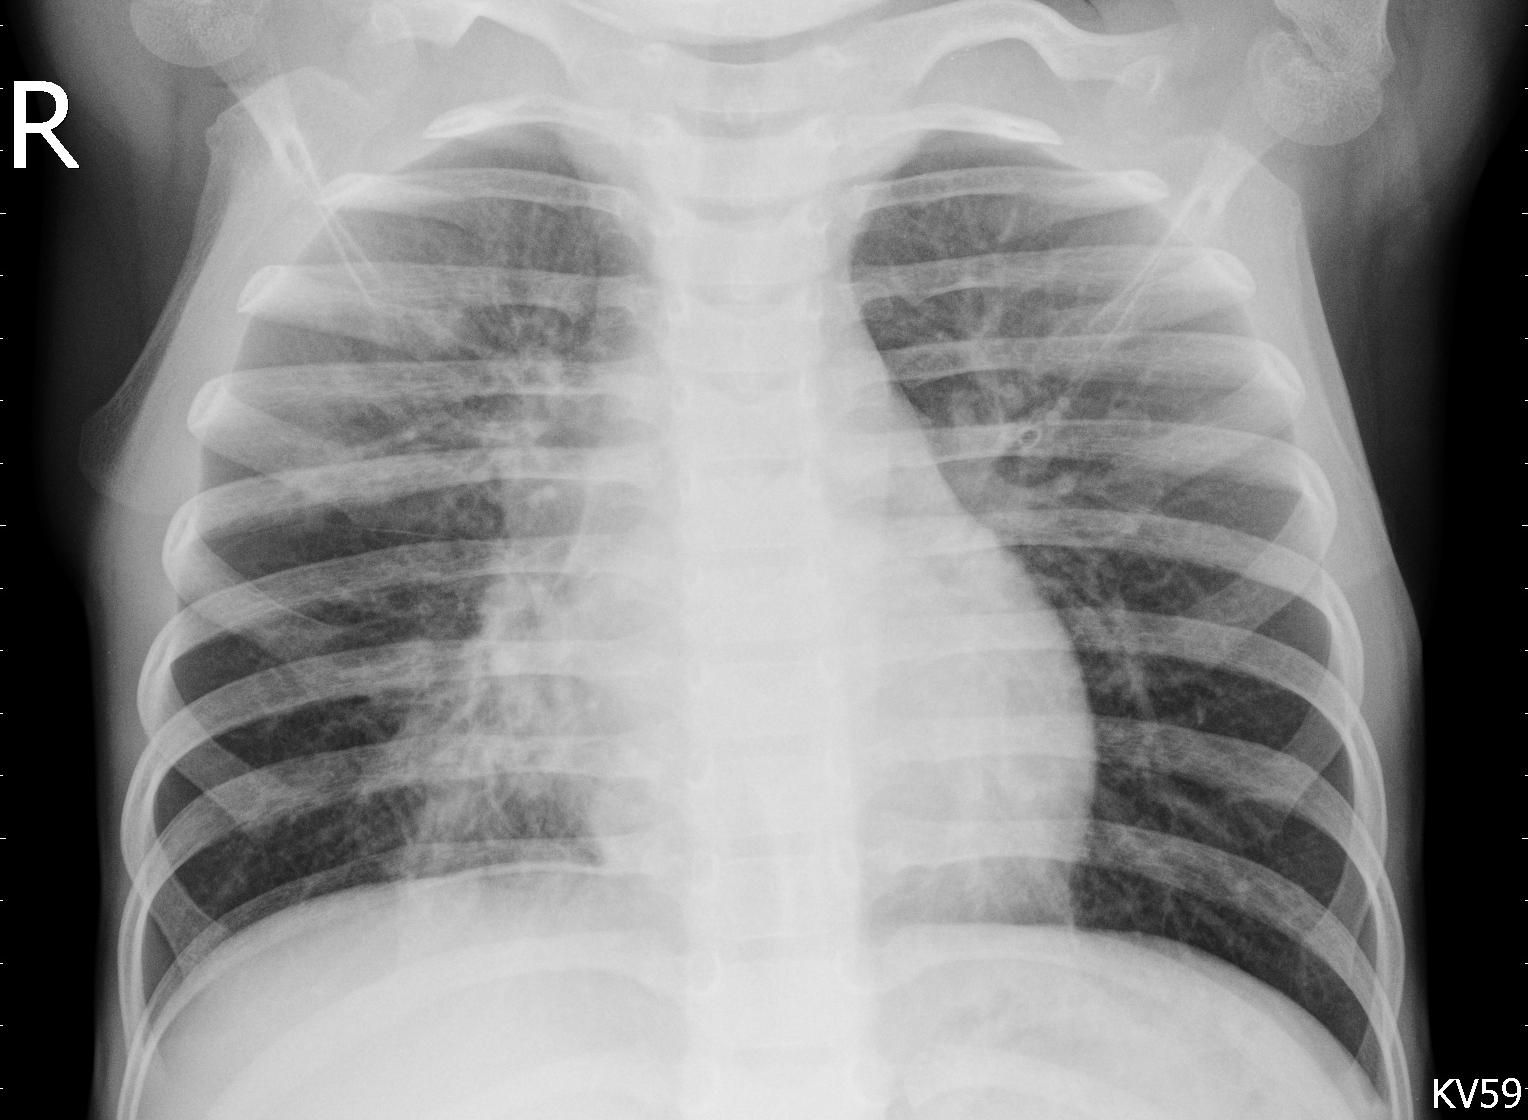
Diagnosis: PNEUMONIA